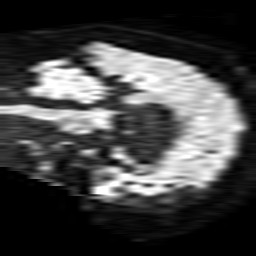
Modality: TRACE
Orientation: sagittal
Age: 56
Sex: female
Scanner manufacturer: philips
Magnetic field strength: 1.5 T
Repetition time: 3.545 s
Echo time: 0.09411 s